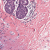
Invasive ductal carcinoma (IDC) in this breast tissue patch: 0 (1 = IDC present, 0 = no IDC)